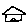
Label: house